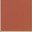
Piece: xx